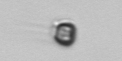
Label: Apedinella